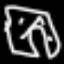
Label: pants